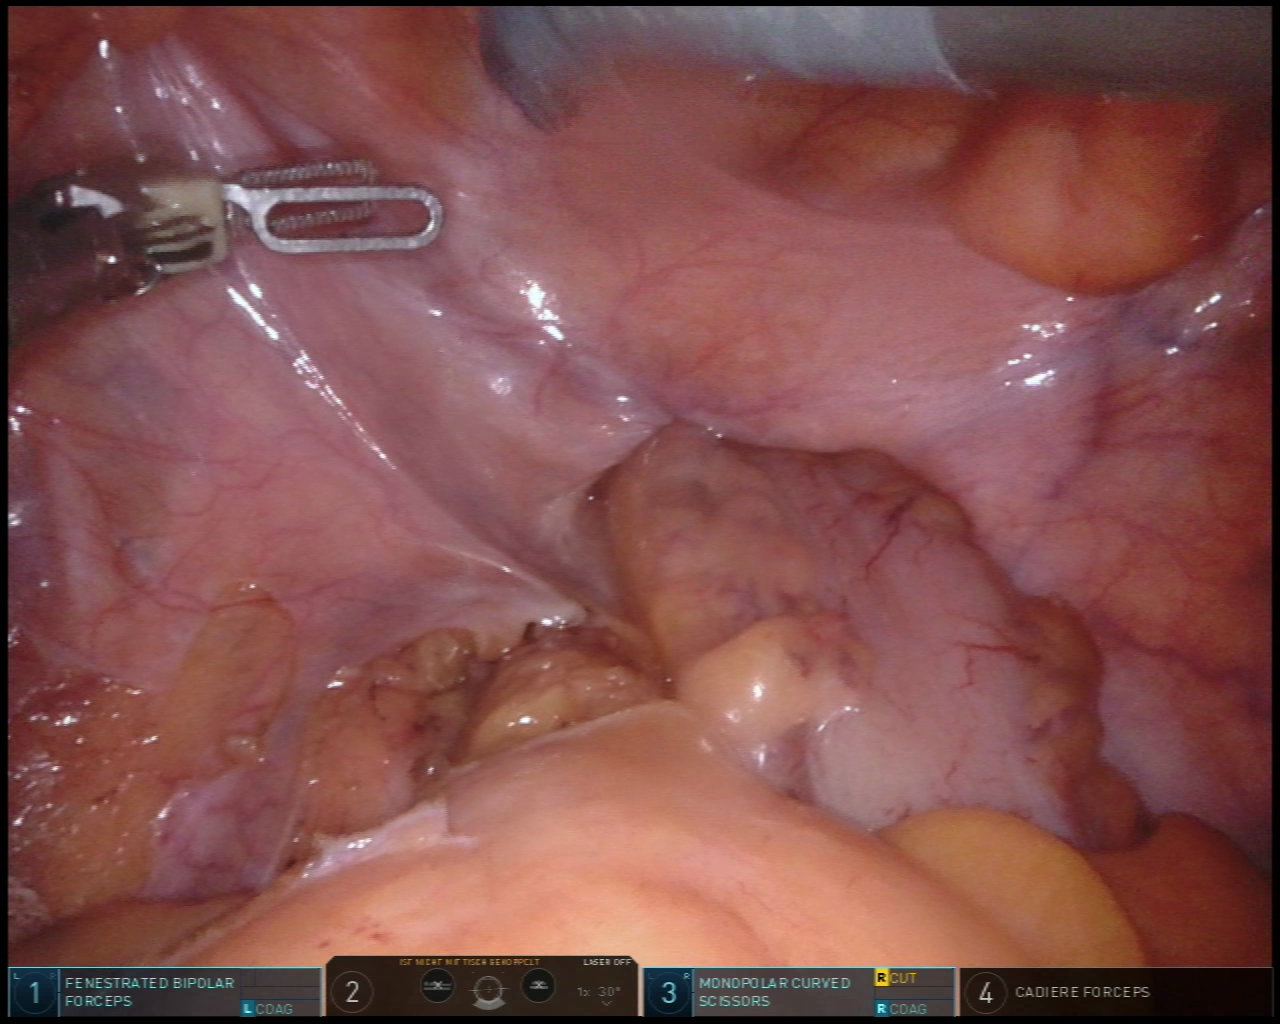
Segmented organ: ureter
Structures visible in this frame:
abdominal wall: yes
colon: yes
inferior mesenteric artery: no
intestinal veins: no
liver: no
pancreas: no
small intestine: no
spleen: no
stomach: no
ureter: yes
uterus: no
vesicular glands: no